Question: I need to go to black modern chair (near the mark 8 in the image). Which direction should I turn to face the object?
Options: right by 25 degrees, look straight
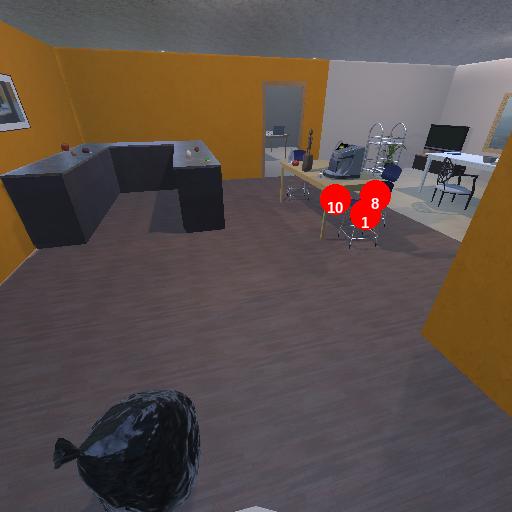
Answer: right by 25 degrees